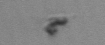
Label: detritus